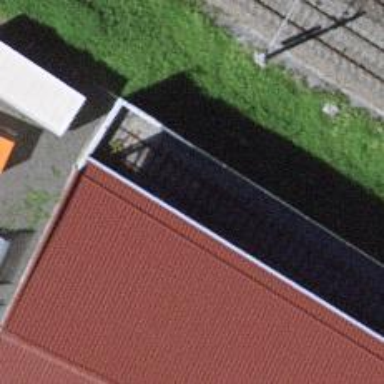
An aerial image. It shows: Railway buffer stop.